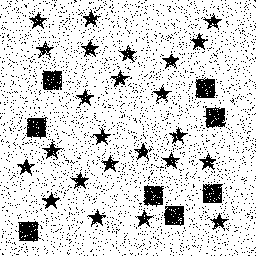
Squares: 8
Triangles: 0
Stars: 24
Total shapes: 32